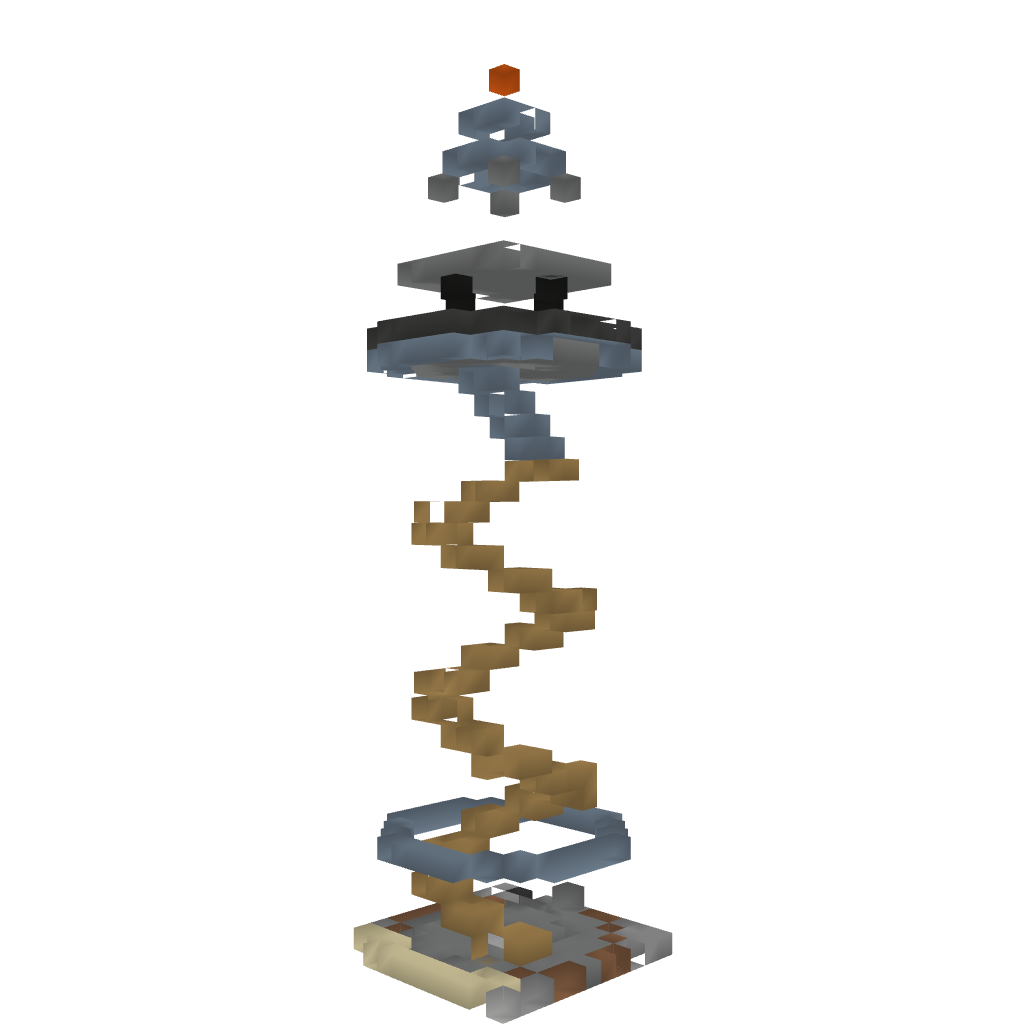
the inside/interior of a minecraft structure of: Lighthouse